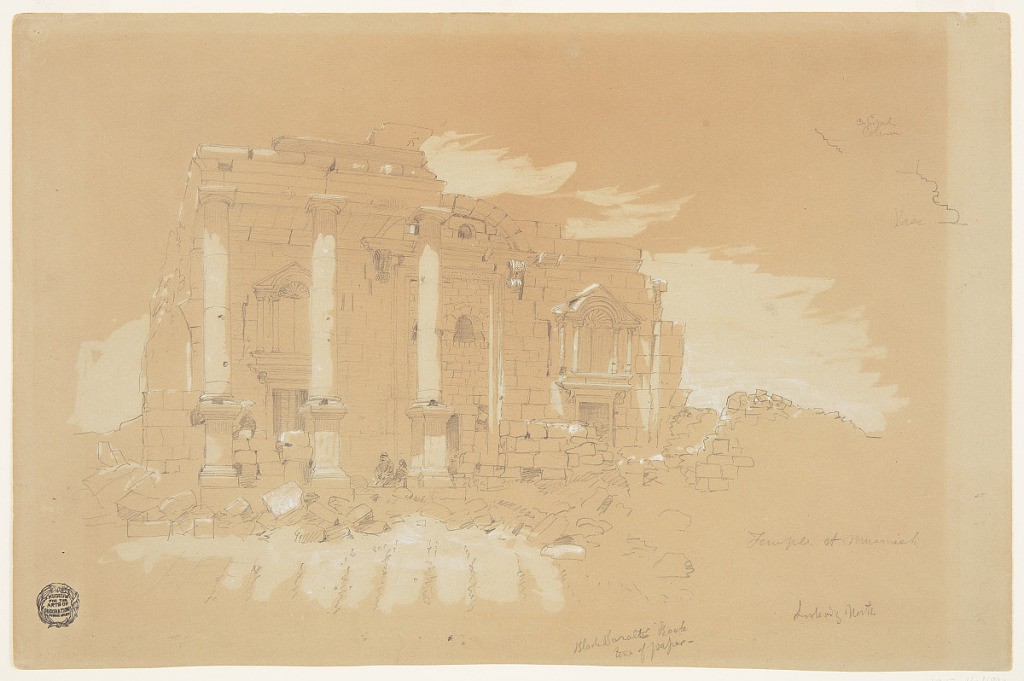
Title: Ruins of the Praetorium of Phaena, al-Masmiyah, Syria
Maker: Frederic Edwin Church, American, 1826–1900
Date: April 28, 1868
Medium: Graphite and white gouache on tan laid paperboard
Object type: Drawing
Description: Architectural and landscape study showing a view of the facade of the ancient praetorium of the Roman colonial town known as Phaena, located in present-day al-Masmiyah, Syria. At center, the facade's three remaining columns stand tall as they support an elaborate entablature. The temple's massvie doorway is shown at center, flanked by niches with pediements broken by scalloped designs. The finely-hewn stone of the structure is clearly discernable throughout. Two figures--one with a headdress and another with a parasol--rest in the shade of the porch. Foreground is strewn with fallen stones and ruined walls. In the upper right corner, two details of a column capital and base, respectively, are included.